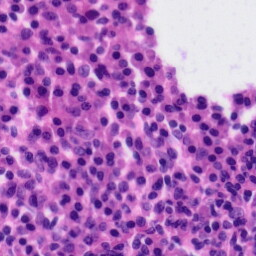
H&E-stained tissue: Tonsil